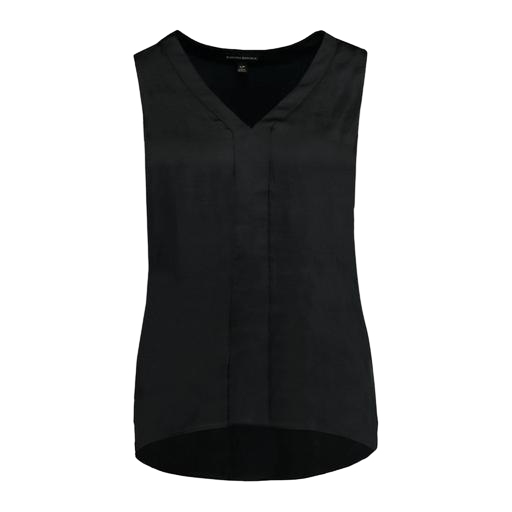
black sleeveless high-low top only macy, black v-neck top only macy, black pleat front v-neck sleeveless blouse, white background